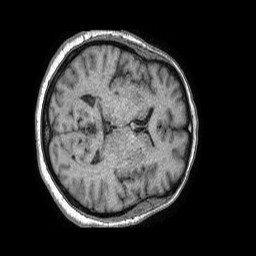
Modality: T1w
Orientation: axial
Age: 55
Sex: female
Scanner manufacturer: philips
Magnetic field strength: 1.5 T
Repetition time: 0.007668 s
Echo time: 0.00349 s